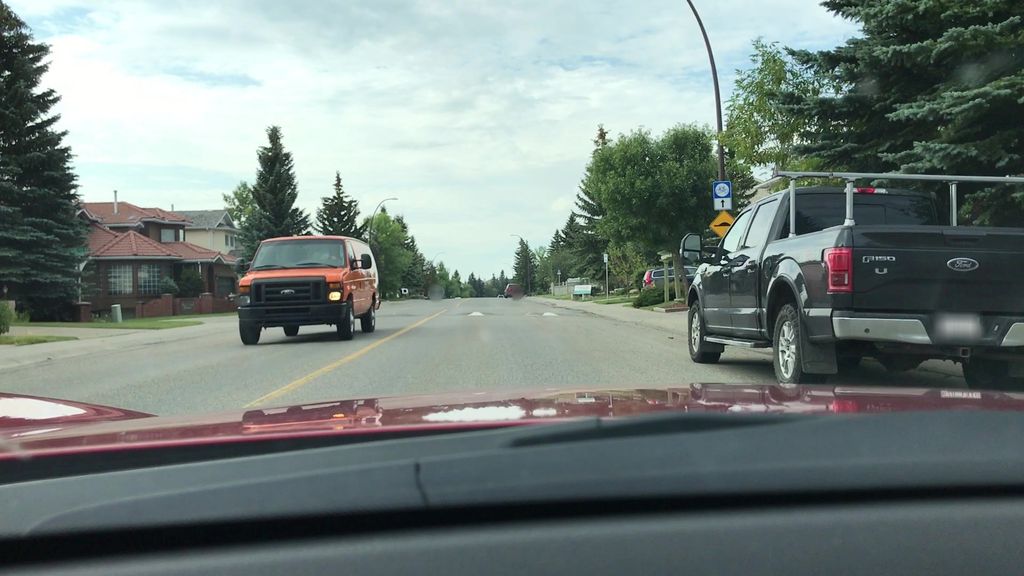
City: calgary